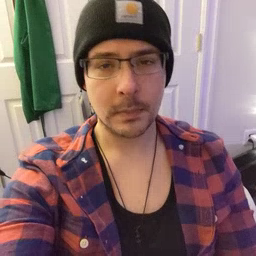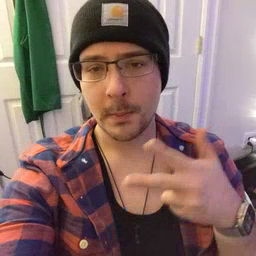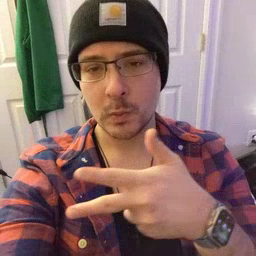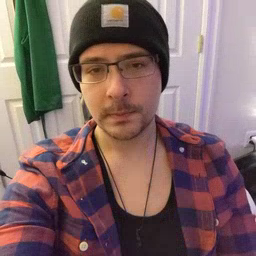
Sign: boat